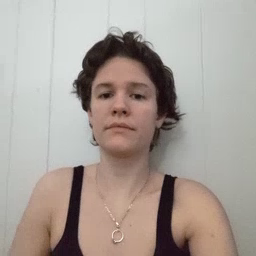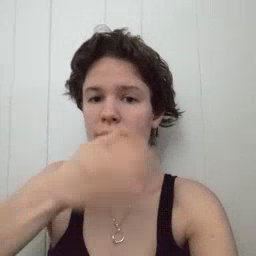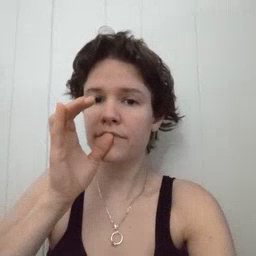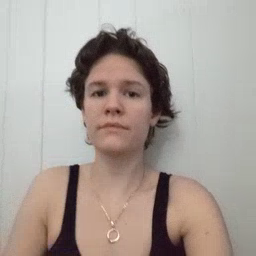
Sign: drink